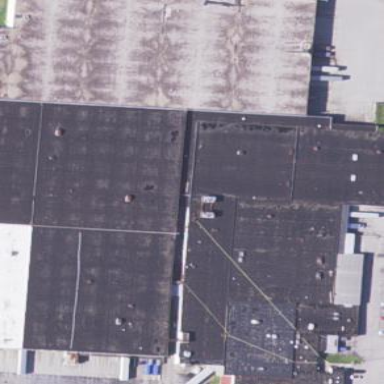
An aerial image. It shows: Warehouse building.